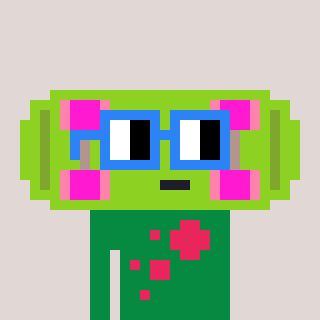
a pixel art character with square blue glasses, a skateboard-shaped head and a green-colored body on a warm background